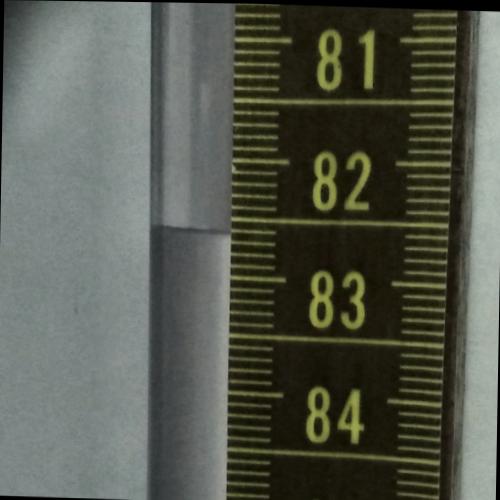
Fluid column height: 82.6 cm